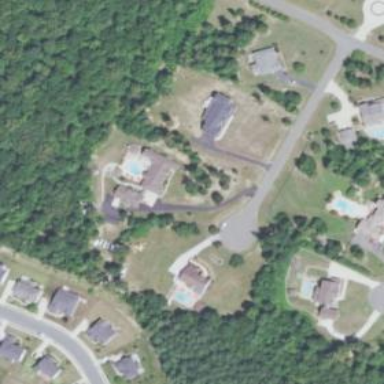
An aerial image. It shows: Driveway.